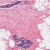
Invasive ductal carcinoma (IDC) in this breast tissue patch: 0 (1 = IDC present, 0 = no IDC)